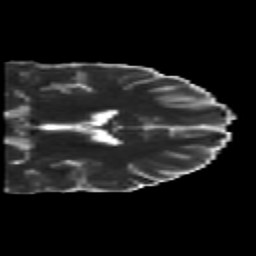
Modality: MD
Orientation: coronal
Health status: healthy
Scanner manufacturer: siemens
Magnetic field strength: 3 T
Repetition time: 10 s
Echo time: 0.092 s